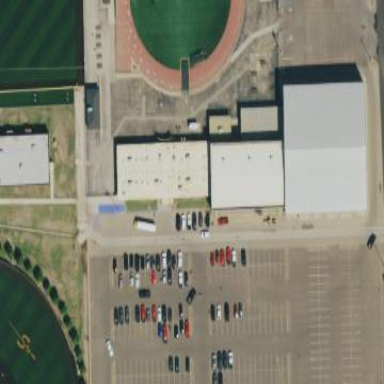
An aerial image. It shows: Fitness center building.